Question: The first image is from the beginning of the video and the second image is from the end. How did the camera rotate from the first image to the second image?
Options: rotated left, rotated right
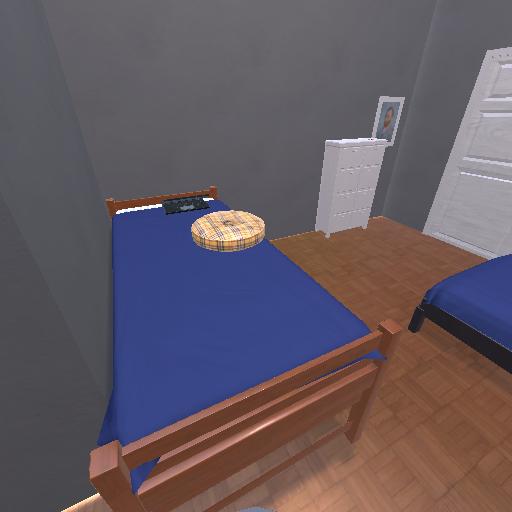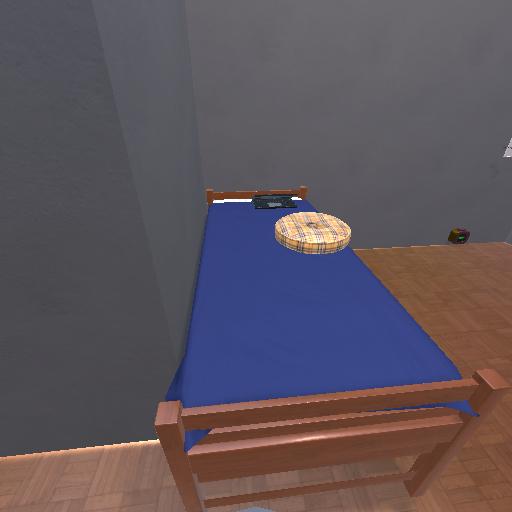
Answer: rotated left